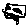
Label: car